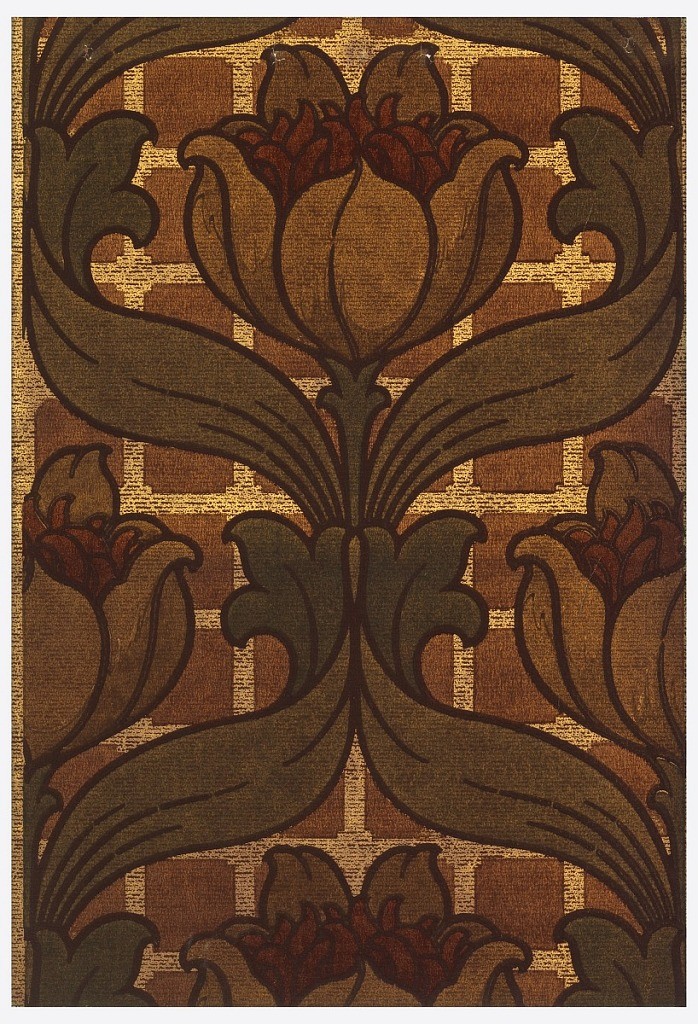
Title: Sidewall - sample
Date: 1906–08
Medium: Machine-printed paper
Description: In shades of brown and green large blossom with curling leaves and foliage, against grid background.